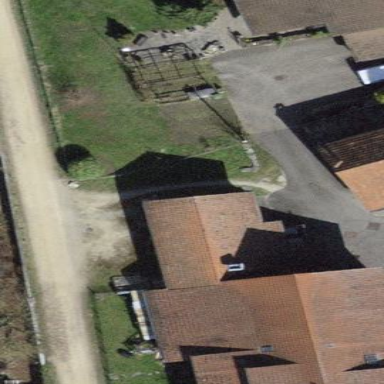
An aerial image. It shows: Building with tiled roof.